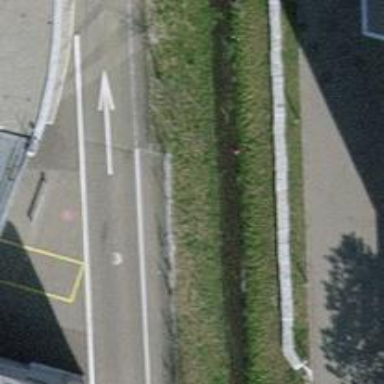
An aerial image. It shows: Drain that serves as waterway.